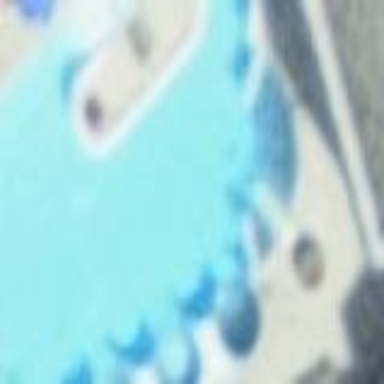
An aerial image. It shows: Swimming pool located in leisure land.